Question: Currently, I am implementing

for lower triangular matrices by cuda. I am now using only one thread to do the matrix multiplication in the bottom left corner of the matrix. However, it seems that there are some issues with the temporary matrix I used in the code. I suspect that there are some issues on line 24 that the temp matrix cannot store the value after the matrix multiplication. Here is the <URL>. Does anyone know how to solve the problem?
'''
void print_mat(int size_small,int size_large, float*m){
for (int row = 0; row < size_small; row++){
for(int col = 0; col<size_small;col++){
printf("%.2f ",m[ col + row*size_large]);
if (col % size_small == size_small-1)
printf("
");
}
}
}
__device__ void SMM(float *A1inv, float *A2, float *A3inv, float*temp, float * O,int small_size, int large_size){
for (int i = 0; i < small_size; i++){
for (int j = 0; j < small_size; j++){
temp[small_size*i + j] = 0;
for (int k = 0; k < small_size; k++){
temp[small_size*i + j] += A3inv[i*large_size+k]*A2[k*small_size+j];
}
temp[small_size*i+j] = -temp[small_size*i+j];
}
}
for (int i = 0; i < small_size; i++){
for (int j = 0; j < small_size; j++){
O[large_size*i + j] = 0;
for (int k = 0; k < small_size; k++){
O[large_size*i + j] += temp[i*small_size+k]*A1inv[k*large_size+j];
}
}
}
}
__global__ void mat_inv(float*A,float*O,float* temp,int n){
int ix = blockDim.x * blockIdx.x + threadIdx.x; // global thread ix
if(ix < n* n){
// Step 1: copy the element on diagonal
for (int i = 0; i<n; i++)
O[ix*(n+1)] = 1/A[ix*(n+1)];
__syncthreads();
// Generate n-series
int k = n;
int n_series = 0;
while (k>0){
k = k /2;
n_series++;
}
for(int i = 0;i<(n_series-1);i++){
int m_size = 1<<(i);//size_subm[i];
int x_start = 0;
int y_start = m_size;
int jump = 2*m_size;
// for each matrix
int j = ix;
float *A21 = &A[(x_start + j*jump) + (y_start + j*jump)*n ];
float *O21 = &O[(x_start + j*jump) + (y_start + j*jump)*n];
float *O11 = O21 - m_size*n;
float *O22 = O21 + m_size;
// if(i ==1)
// print_mat_d(n,n,ix,A);
SMM(O11,A21,O22,temp,O21,m_size,n);
__syncthreads();
}
}
}
int main(){
int n = 8;
// Use only 1 block
int num_blocks = 1;
// Create a matrix
float* hA = (float*) malloc(n*n*sizeof(float));
float* hO = (float*) malloc(n*n*sizeof(float));
float* dA;
float* dO;
float* temp;
cudaMalloc(&dA,n*n*sizeof(float));
cudaMalloc(&dO,n*n*sizeof(float));
cudaMalloc(&temp,n*n*sizeof(float));
for(int i = 0; i<n*n;i++){
if(i%n>i/n)
hA[i] = 0;
else
hA[i] = 1.1;
}
print_mat(n,n,hA);
cudaMemcpy(dA,hA,n*n*sizeof(float),cudaMemcpyHostToDevice);
int num_thread_per_block = n;
mat_inv<<<num_blocks,num_thread_per_block>>>(dA,dO,temp,n);
cudaMemcpy(hO,dO,n*n*sizeof(float),cudaMemcpyDeviceToHost);
printf("
");
print_mat(n,n,hO);
return 0;
}
'''
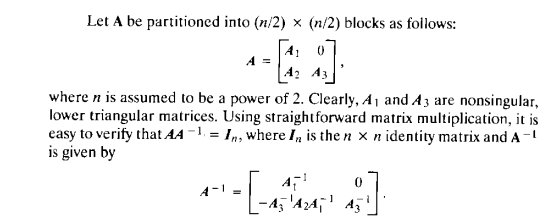
Answer: A few initial remarks:
- <URL>
The general approach you have sketched out seems plausible to me for matrix side dimension power-of-2:
- -
As a general statement, it's not clear to me you really understand the thread-parallel nature of CUDA development. An example of this I see is here:
'''
for (int i = 0; i<n; i++)
O[ix*(n+1)] = 1/A[ix*(n+1)];
'''
Let's study that. First of all, the loop on 'i' is puzzling to me because 'i' is used nowhere in the body of the loop (and the output is disjoint from the input). What purpose does the loop serve? The body functionality is loop-invariant. Second, let's consider your indexing. You have threads whose 'ix' variable takes on values ranging from 0 to 'n*n-1' if we trust the previous 'if' statement. That can't be right. Of course you are only launching 'n' threads here, so it works. But the loop is unnecessary.
Also note that '__syncthreads()' is illegal inside conditional code, unless all threads can reach it. So as long as we are not launching more than 'n' threads (and we modify the initial 'if' statement) we should be OK.
Because you have chosen to have the matrix-matrix multiplications be performed by a single thread in each case, there is never a situation in which we need all 'n' threads performing a matrix-matrix multiply, as we progress through the "subdiagonals" (the largest number we will need is 'n/2', at the first "subdiagonal"). Therefore you must be doing too many matrix multiplies, because nowhere do you condition your code to do fewer and fewer matrix multiplies, as you proceed through the subdiagonals, to do the work. So you must be doing illegal indexing, and this is evident if you run your code with 'cuda-memcheck' or 'compute-sanitizer', as I always recommend any time you are having trouble with a CUDA code. Stated another way, the matrix multiplications needing to be done at each iteration of the second 'i' loop is not 'n'. But that is what your code is attempting to do.
Another thing I noticed is that you are not handling 'temp' correctly. All threads are using the same 'temp' array with an effective start of 0. 'temp' is not offset correctly, per-thread, so that each thread uses a separate area.
There may be other issues as well. Due to at least 2 of the above issues, major rewrites would be necessary. Therefore I've presented my own code, without trying to match yours exactly:
'''
$ cat t12.cu
#include <cstdio>
// matrix-matrix multiply, with optional negation, allowing output to overwrite input
template <typename T>
__host__ __device__
void mm(T *A, T *B, T *D, int stride, int n, bool negate){
T *C = new T[n*n]; // avoids temp indexing madness
for (int i = 0; i < n; i++)
for (int j = 0; j < n; j++) {
C[i*n+j] = 0;
for (int k = 0; k < n; k++) C[i*n+j] += A[i*stride+k]*B[k*stride+j];}
for (int i = 0; i < n; i++)
for (int j = 0; j < n; j++) D[i*stride+j] = (negate)?(-C[i*n+j]):(C[i*n+j]);
delete[] C;
}
// assumes one block only, n == threads per block, n power of 2
// lower triangular matrix invert
template <typename T>
__global__
void ltmi(T *A, int n){
int i = threadIdx.x;
// "invert" main diagonal
A[i*(n+1)] = 1/A[i*(n+1)];
// process "subdiagonals" in order
int mask = 1;
for (int s = 1; s < n; s *= 2){
__syncthreads();
if (!(i & mask)){ // select needed threads at each "subdiagonal"
T *mA = A + i*(n+1); // pointer to thread's A sub matrix
mm(mA+s*(n+1), mA+s*n, mA+s*n, n, s, true); // -A3i*A2
mm(mA+s*n, mA, mA+s*n, n, s, false); // A2*A1i
mask = 2*mask+1;}
}
}
typedef float mt;
const int n = 8; // must be power-of-2, 1024 or less
int main(){
// setup matrix
mt *A;
cudaMallocManaged(&A, sizeof(*A)*n*n);
memset(A, 0, sizeof(*A)*n*n);
for (int i = 0; i < n; i++)
for (int j = 0; j < i+1; j++)
A[i*n+j] = 1.1f;
ltmi<<<1,n>>>(A, n);
cudaDeviceSynchronize();
for (int i = 0; i < n; i++) {
for (int j = 0; j < n; j++)
printf("%.6f ", A[i*n+j]);
printf("
");}
}
$ nvcc -o t12 t12.cu -lineinfo
$ compute-sanitizer ./t12
========= COMPUTE-SANITIZER
0.909091 0.000000 0.000000 0.000000 0.000000 0.000000 0.000000 0.000000
-0.909091 0.909091 0.000000 0.000000 0.000000 0.000000 0.000000 0.000000
0.000000 -0.909091 0.909091 0.000000 0.000000 0.000000 0.000000 0.000000
0.000000 0.000000 -0.909091 0.909091 0.000000 0.000000 0.000000 0.000000
-0.000000 -0.000000 0.000000 -0.909091 0.909091 0.000000 0.000000 0.000000
0.000000 0.000000 0.000000 0.000000 -0.909091 0.909091 0.000000 0.000000
0.000000 0.000000 0.000000 0.000000 0.000000 -0.909091 0.909091 0.000000
0.000000 0.000000 0.000000 0.000000 0.000000 0.000000 -0.909091 0.909091
========= ERROR SUMMARY: 0 errors
$
'''
I have not tested this thoroughly. I don't really recommend this approach.